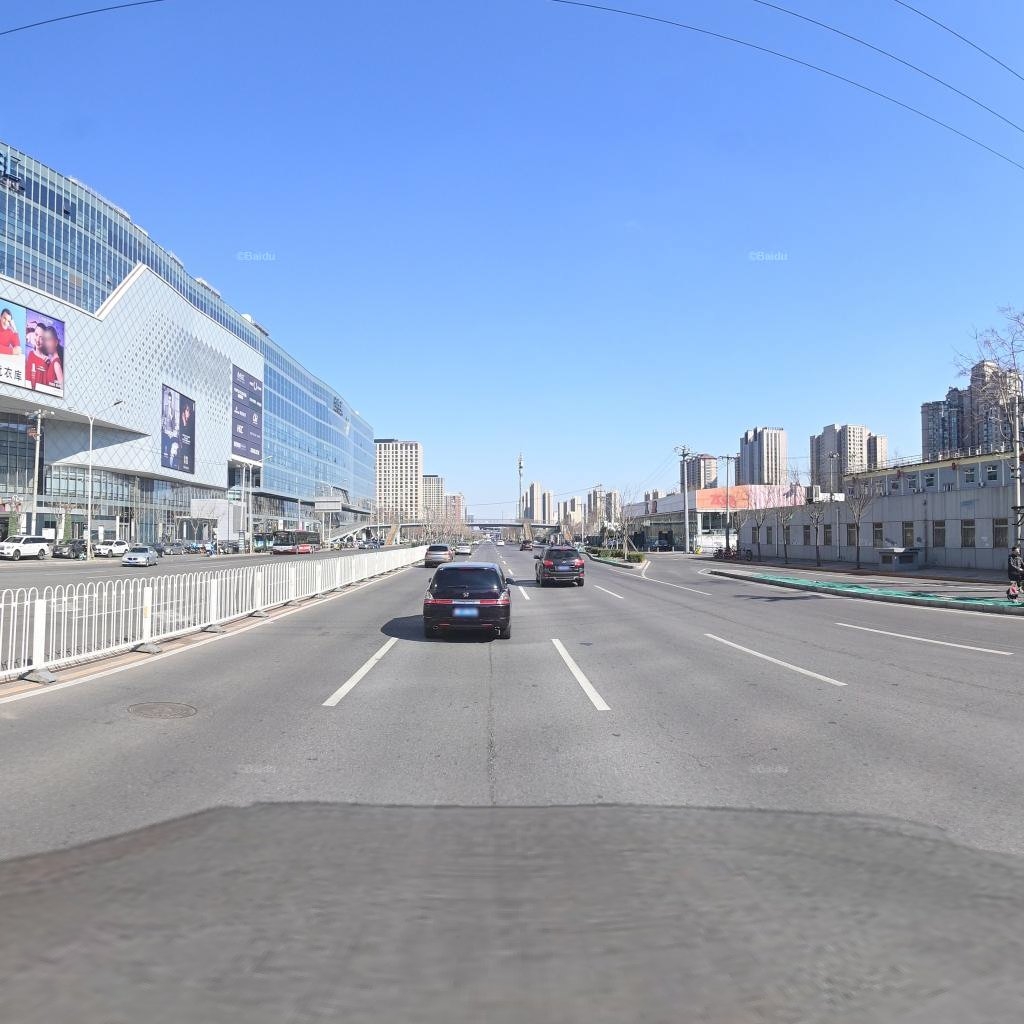
Region: Chaoyang
Road damage annotations: longitudinal crack, manhole cover, longitudinal crack